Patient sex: M
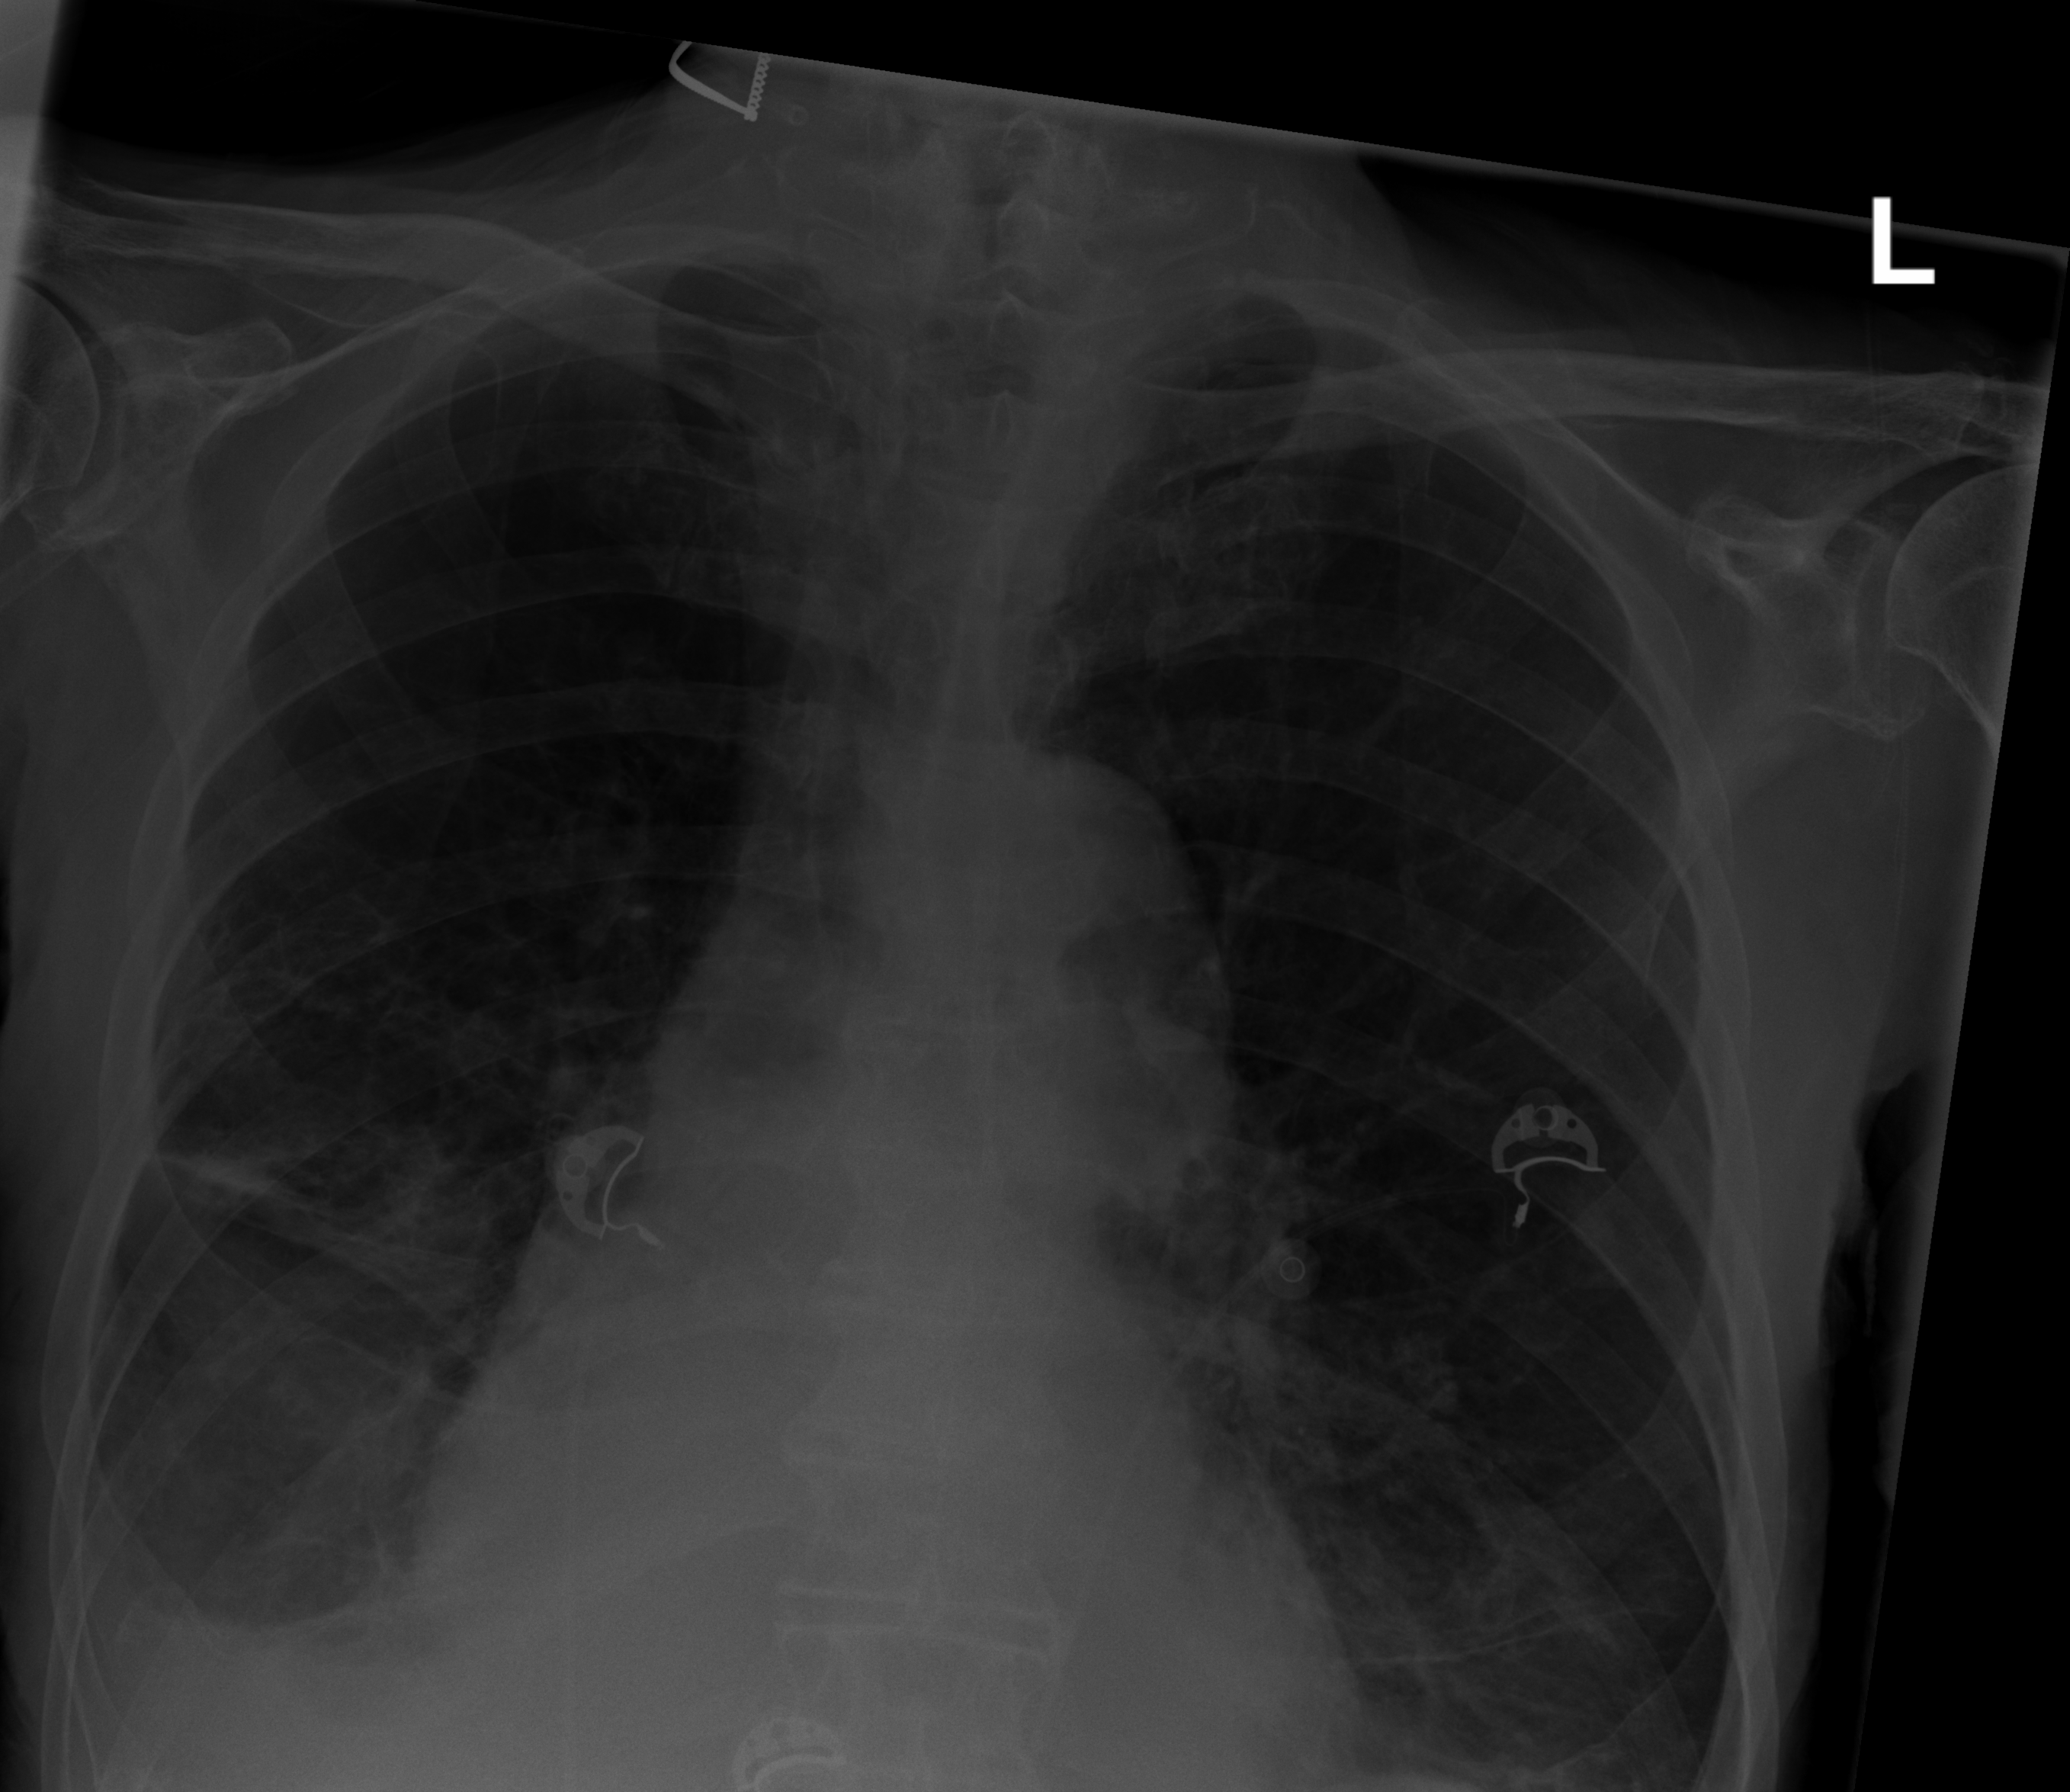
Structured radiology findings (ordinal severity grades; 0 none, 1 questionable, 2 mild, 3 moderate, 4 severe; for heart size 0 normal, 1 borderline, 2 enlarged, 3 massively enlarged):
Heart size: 2
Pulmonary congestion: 0
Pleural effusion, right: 2
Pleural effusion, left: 2
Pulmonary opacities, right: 2
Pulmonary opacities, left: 2
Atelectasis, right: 2
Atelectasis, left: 2